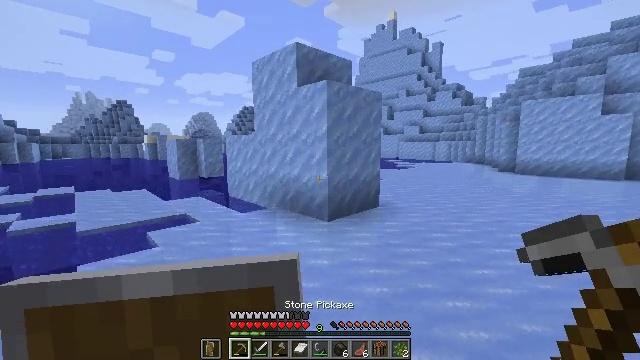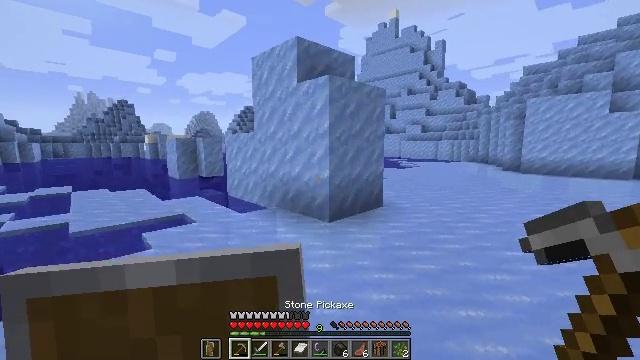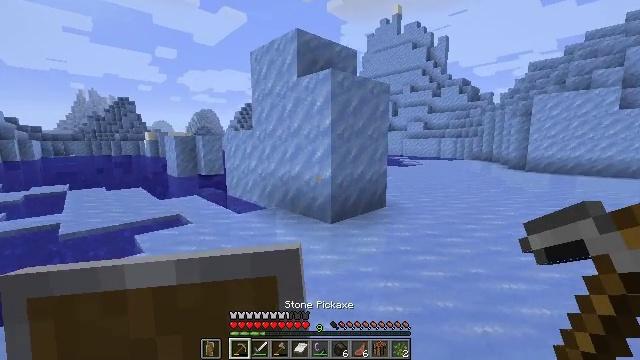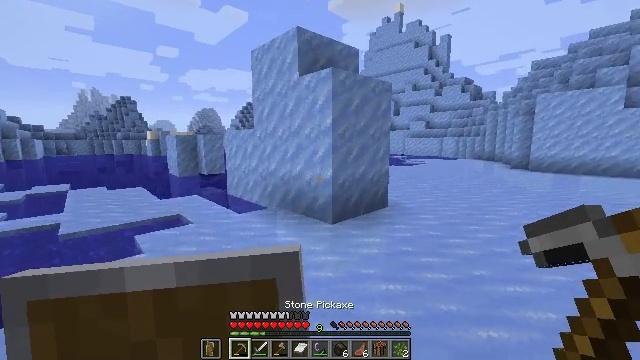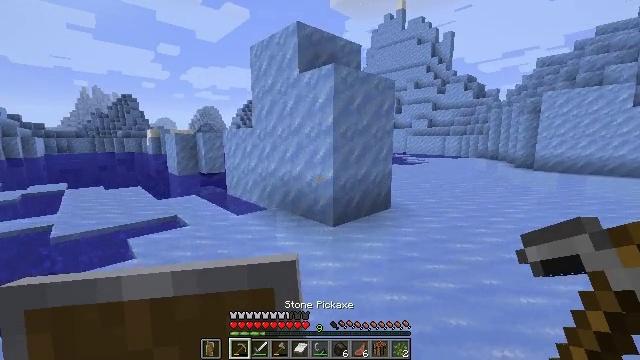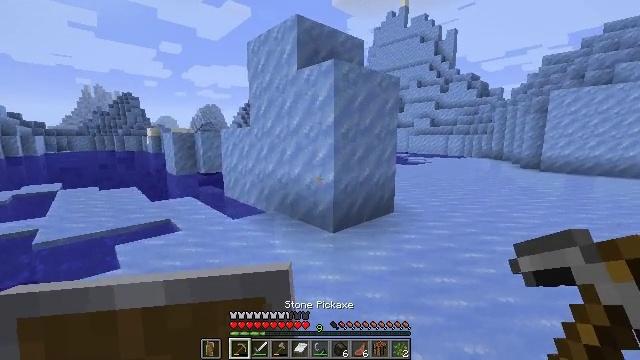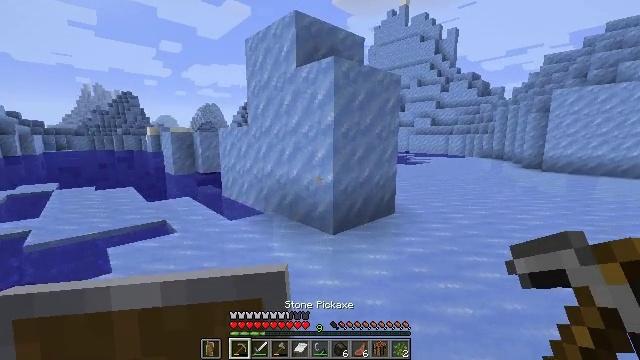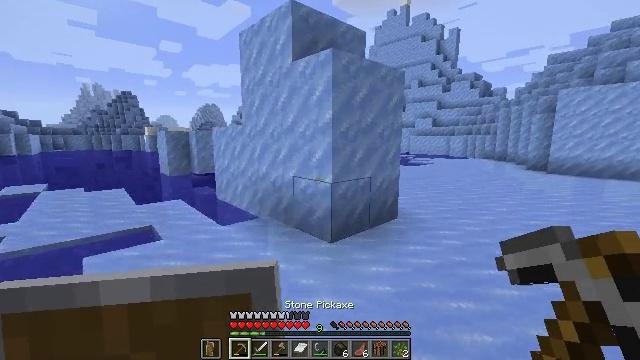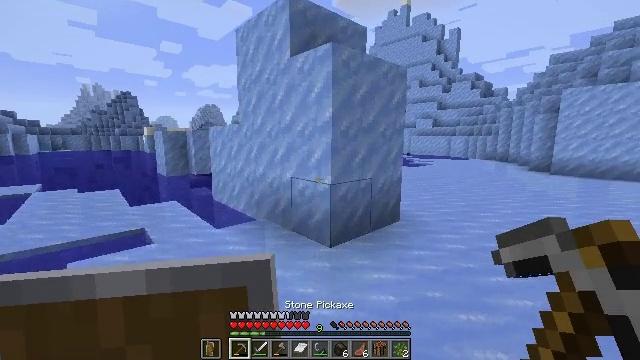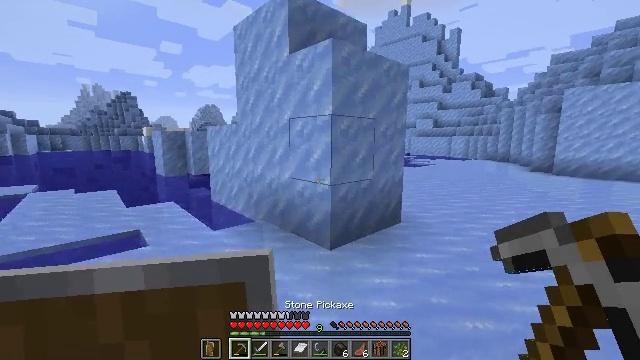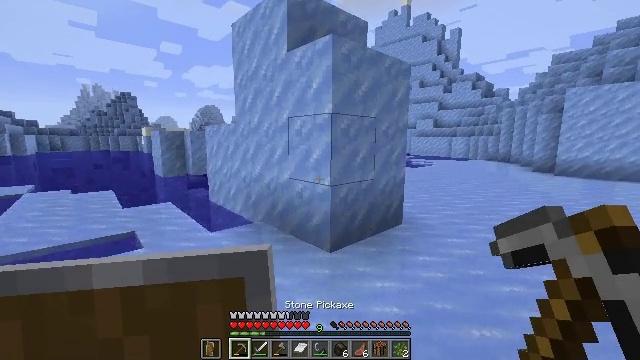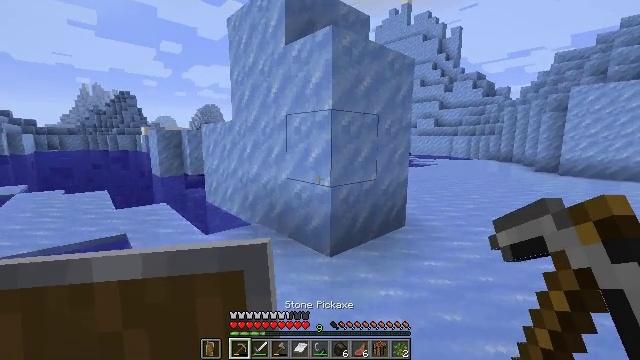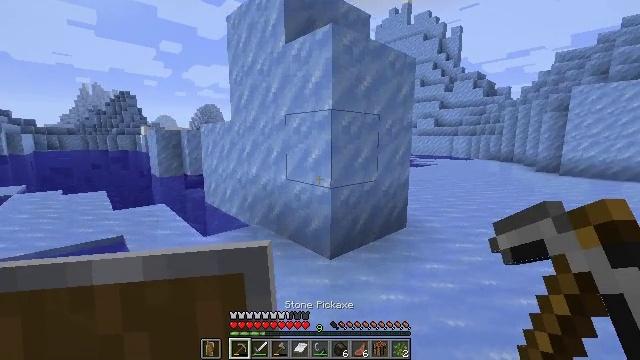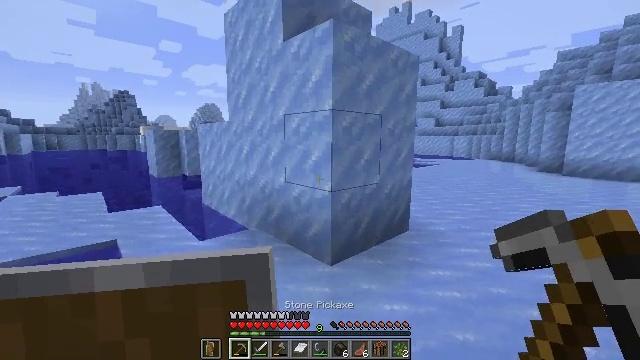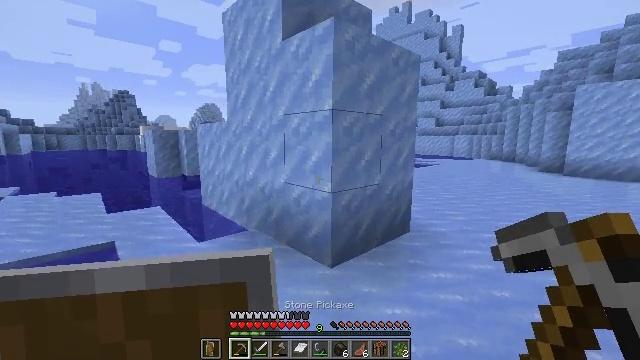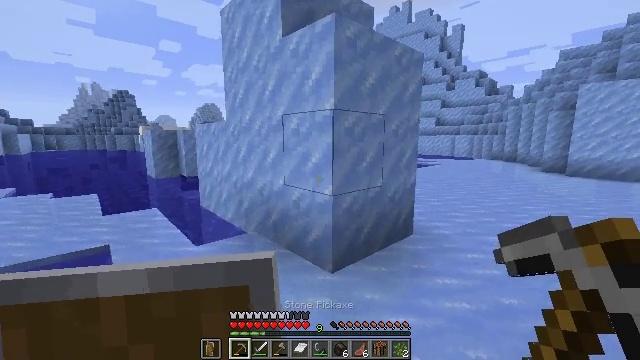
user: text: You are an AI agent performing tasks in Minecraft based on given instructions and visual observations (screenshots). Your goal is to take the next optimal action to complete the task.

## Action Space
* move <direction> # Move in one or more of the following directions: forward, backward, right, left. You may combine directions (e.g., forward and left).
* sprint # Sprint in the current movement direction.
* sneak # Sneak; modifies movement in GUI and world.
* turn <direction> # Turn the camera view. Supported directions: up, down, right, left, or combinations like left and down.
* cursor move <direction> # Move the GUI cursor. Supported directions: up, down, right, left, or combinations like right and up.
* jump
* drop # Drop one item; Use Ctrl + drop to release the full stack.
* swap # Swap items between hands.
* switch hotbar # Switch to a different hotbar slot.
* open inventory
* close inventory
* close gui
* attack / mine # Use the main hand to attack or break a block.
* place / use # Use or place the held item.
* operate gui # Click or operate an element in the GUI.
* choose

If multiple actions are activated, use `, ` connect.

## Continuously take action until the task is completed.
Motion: motion action
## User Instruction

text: Break packed ice to add to inventory.
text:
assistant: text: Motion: move forward
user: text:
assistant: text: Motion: move forward
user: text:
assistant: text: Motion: move forward
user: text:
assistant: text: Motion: move forward
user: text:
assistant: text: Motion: move forward
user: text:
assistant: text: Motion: move forward
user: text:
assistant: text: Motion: move forward
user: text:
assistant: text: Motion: no_op
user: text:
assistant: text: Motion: no_op
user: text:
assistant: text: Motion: no_op
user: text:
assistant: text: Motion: no_op
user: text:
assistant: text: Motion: no_op
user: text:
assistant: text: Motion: no_op
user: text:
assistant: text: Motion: no_op
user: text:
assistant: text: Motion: no_op
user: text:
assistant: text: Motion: no_op
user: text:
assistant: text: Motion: no_op
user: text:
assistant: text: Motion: attack / mine
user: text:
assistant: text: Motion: attack / mine
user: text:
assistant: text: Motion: attack / mine
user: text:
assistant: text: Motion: no_op
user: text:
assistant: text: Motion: no_op
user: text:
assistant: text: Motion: no_op
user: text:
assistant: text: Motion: no_op
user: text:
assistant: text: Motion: no_op
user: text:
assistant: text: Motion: no_op
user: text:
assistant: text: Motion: no_op
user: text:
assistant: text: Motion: attack / mine
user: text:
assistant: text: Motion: attack / mine
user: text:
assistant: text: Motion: attack / mine